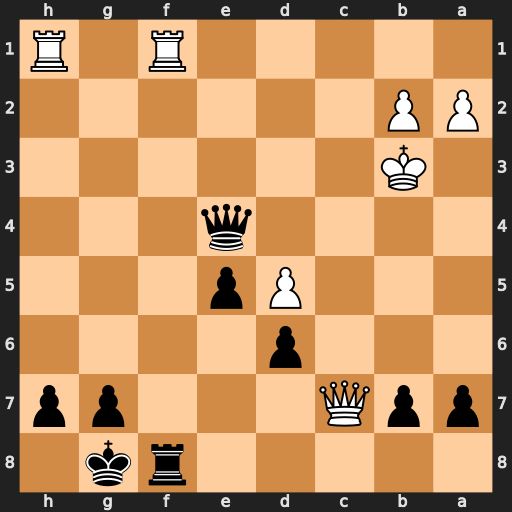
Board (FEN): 5rk1/ppQ3pp/3p4/3Pp3/4q3/1K6/PP6/5R1R
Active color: b
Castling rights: -
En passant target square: -
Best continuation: Rxf1 Rxf1 Qd3+ Kb4 Qxf1